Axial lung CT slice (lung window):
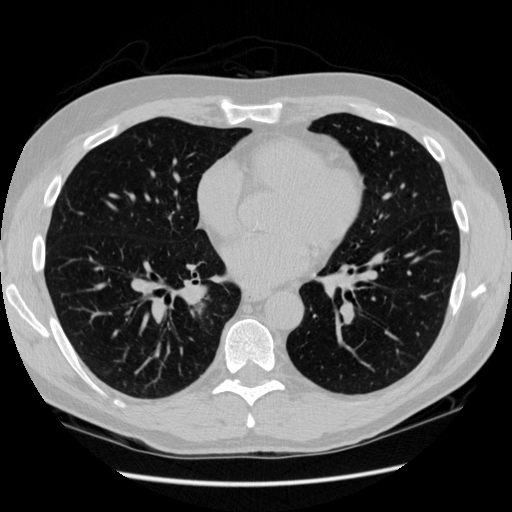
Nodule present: no